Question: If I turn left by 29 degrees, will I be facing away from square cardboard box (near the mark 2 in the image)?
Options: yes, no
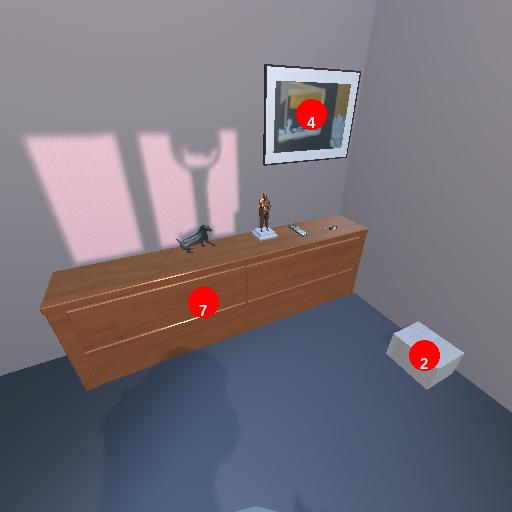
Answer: yes